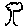
Label: tree